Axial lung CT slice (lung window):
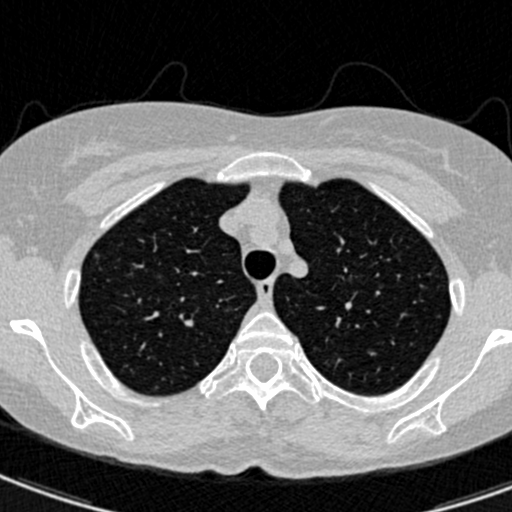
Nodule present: yes
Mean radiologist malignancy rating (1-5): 2